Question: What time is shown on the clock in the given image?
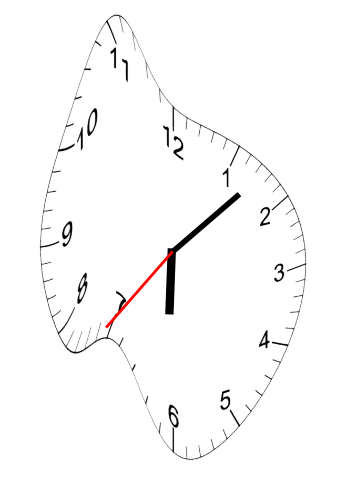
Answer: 06:07:36